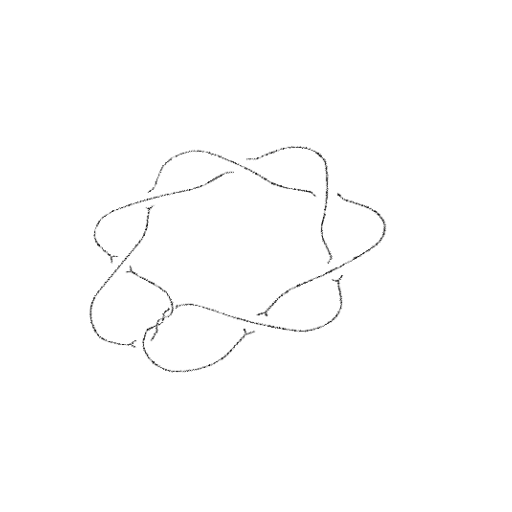
Crossing number: 10